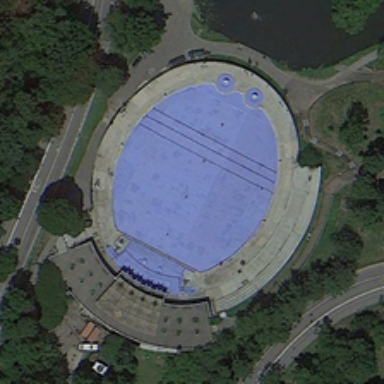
Many green trees are around an oval building .